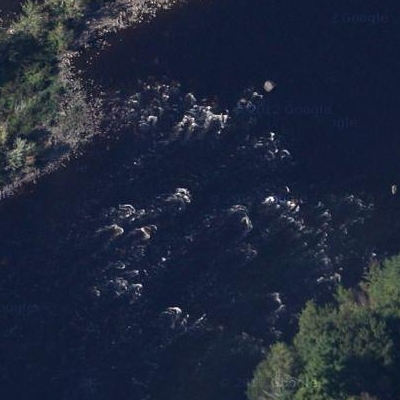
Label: dRiverLake